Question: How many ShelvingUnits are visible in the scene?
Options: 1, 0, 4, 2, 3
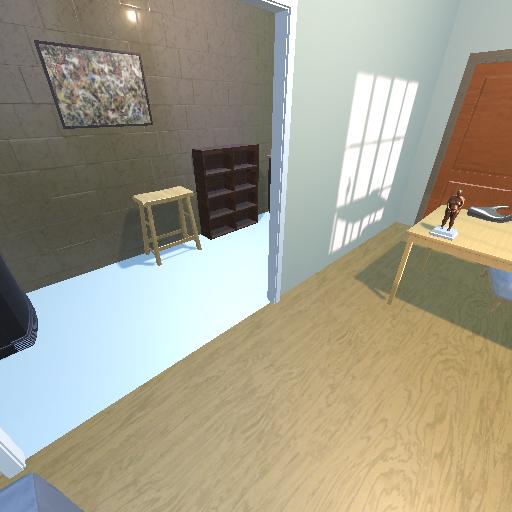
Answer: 1